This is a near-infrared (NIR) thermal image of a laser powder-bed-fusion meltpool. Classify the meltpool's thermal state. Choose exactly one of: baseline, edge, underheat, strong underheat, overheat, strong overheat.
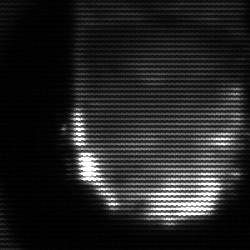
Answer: baseline